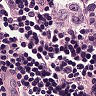
Metastatic tissue present: yes